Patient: sex M, age 24
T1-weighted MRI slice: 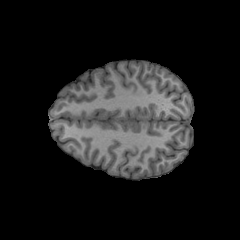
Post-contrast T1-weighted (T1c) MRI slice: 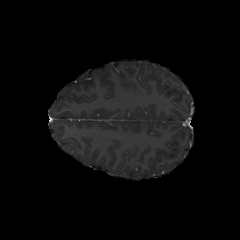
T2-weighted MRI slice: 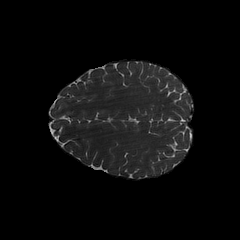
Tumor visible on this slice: no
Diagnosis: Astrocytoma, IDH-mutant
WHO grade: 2